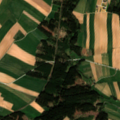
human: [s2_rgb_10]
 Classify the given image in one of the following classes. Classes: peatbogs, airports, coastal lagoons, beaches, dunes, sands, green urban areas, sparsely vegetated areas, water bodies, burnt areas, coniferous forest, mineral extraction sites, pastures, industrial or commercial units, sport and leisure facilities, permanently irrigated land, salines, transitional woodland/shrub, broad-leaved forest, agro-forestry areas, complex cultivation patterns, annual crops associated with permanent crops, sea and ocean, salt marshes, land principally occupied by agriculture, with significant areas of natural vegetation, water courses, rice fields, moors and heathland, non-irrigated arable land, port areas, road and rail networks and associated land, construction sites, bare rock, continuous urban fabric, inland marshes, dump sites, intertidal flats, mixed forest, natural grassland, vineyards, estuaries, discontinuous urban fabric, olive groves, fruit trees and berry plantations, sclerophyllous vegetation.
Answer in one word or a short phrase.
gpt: discontinuous urban fabric, non-irrigated arable land, land principally occupied by agriculture, with significant areas of natural vegetation, coniferous forest